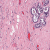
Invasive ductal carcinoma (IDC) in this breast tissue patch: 0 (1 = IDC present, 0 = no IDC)